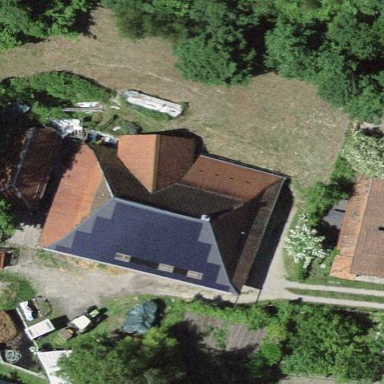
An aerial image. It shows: Farm building.